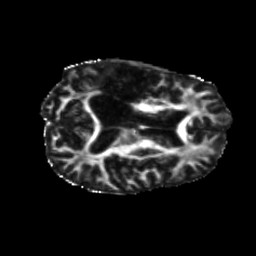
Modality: FA
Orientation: axial
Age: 49
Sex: male
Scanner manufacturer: siemens
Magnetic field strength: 3 T
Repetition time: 5.25 s
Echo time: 0.08 s